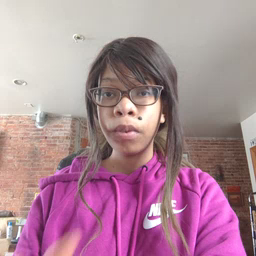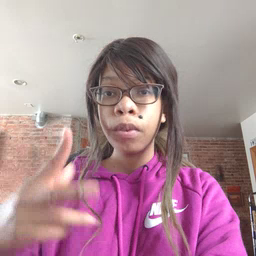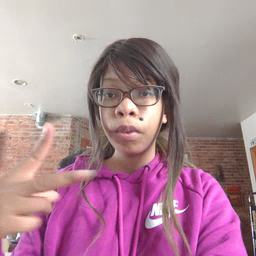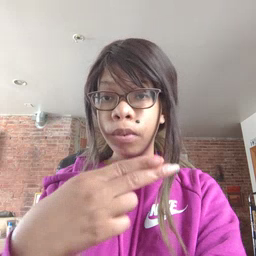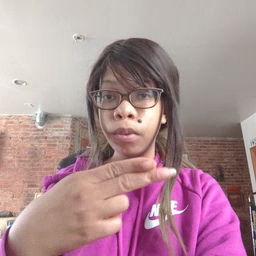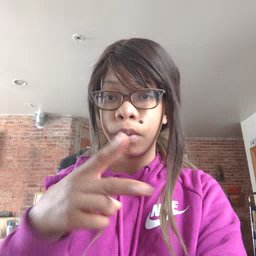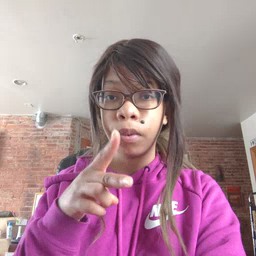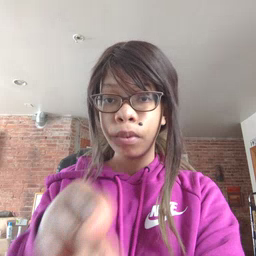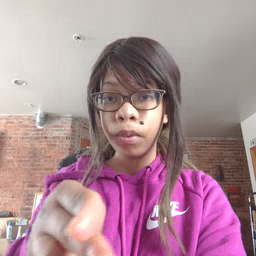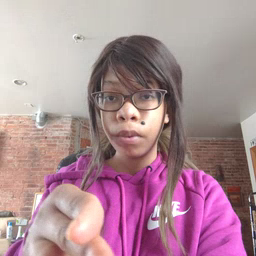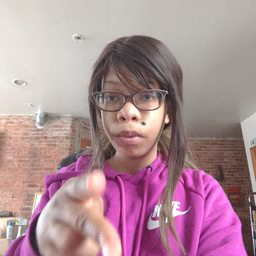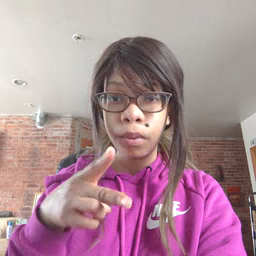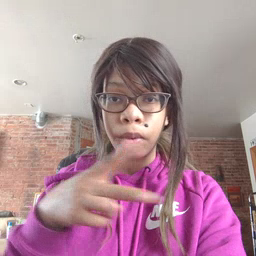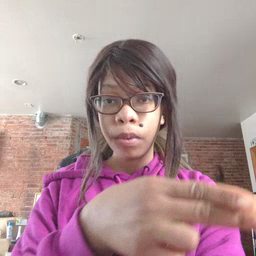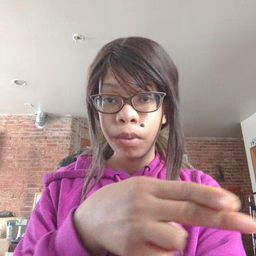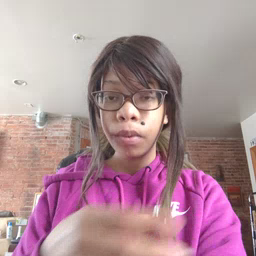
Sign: cut